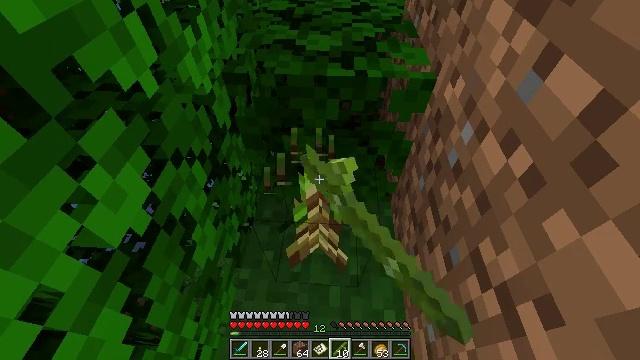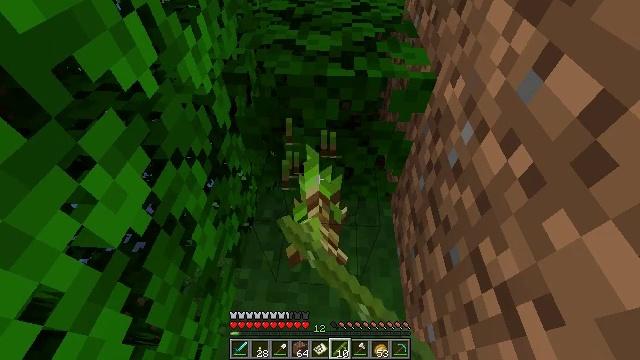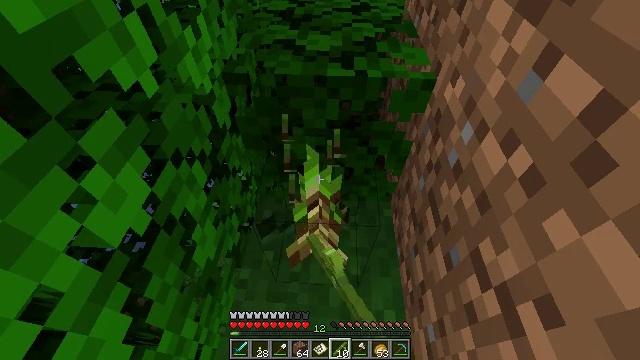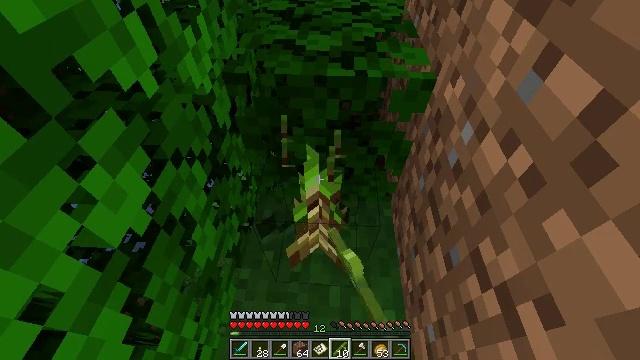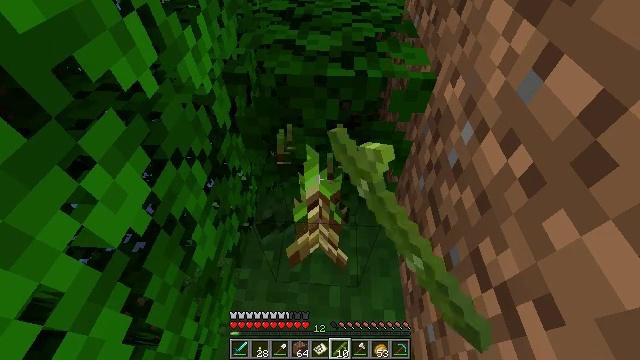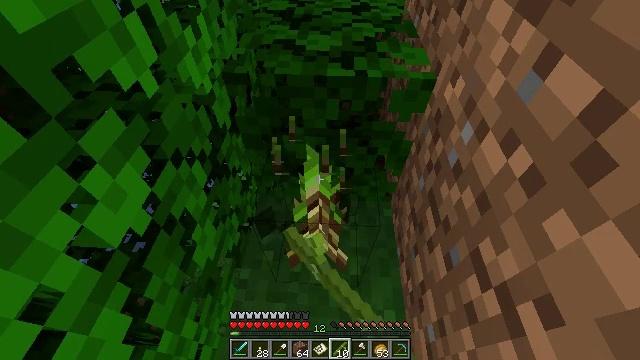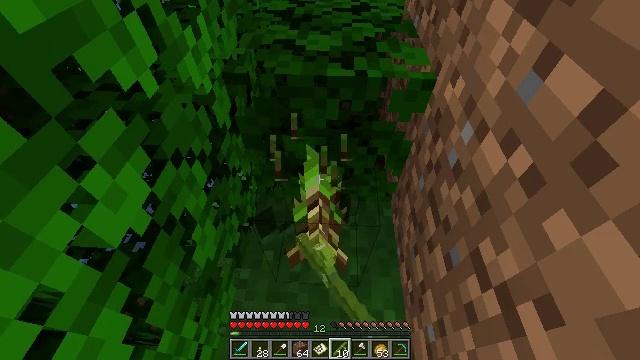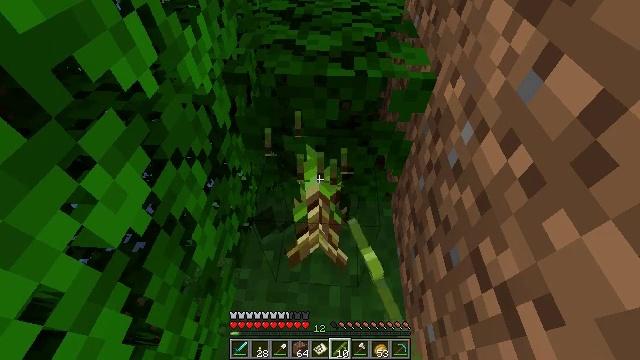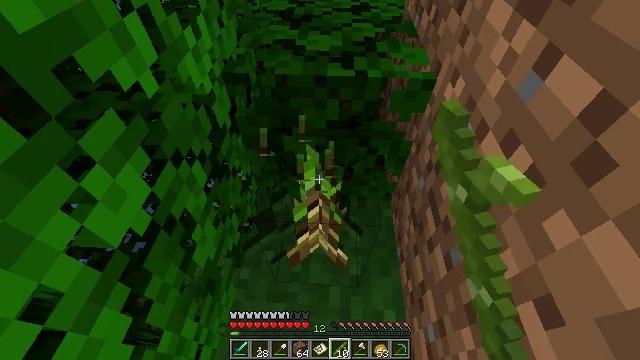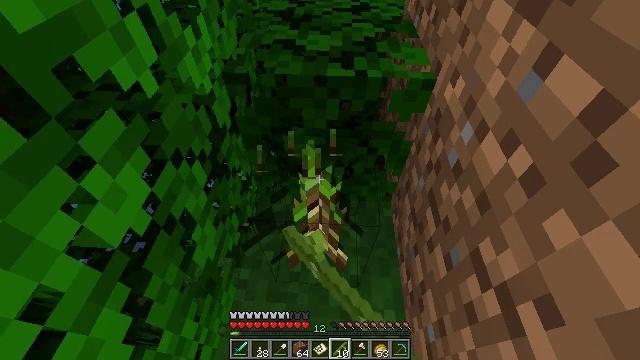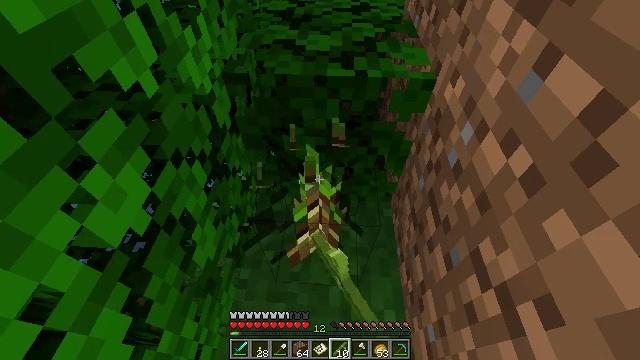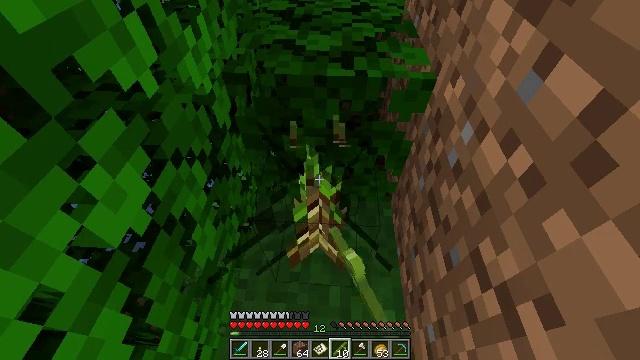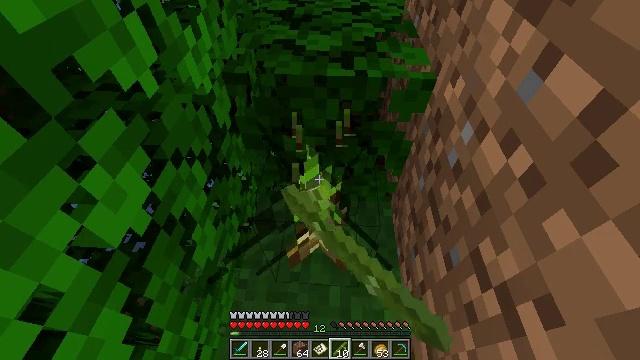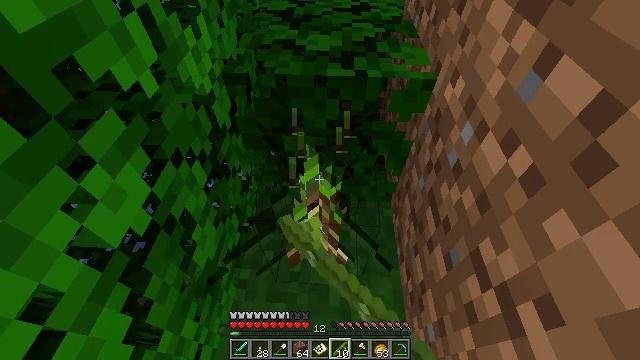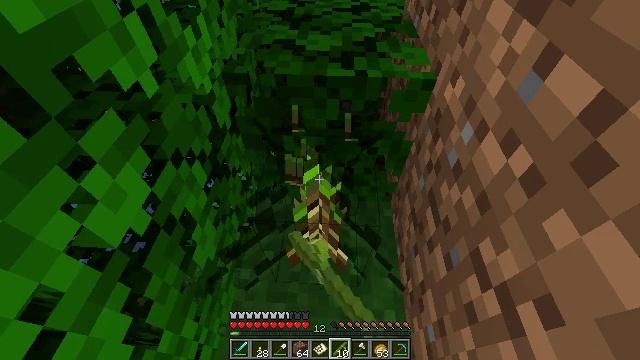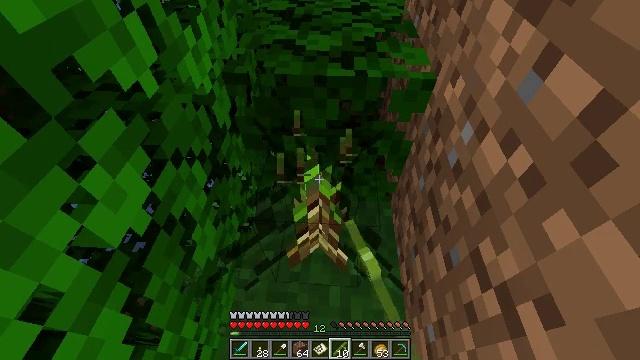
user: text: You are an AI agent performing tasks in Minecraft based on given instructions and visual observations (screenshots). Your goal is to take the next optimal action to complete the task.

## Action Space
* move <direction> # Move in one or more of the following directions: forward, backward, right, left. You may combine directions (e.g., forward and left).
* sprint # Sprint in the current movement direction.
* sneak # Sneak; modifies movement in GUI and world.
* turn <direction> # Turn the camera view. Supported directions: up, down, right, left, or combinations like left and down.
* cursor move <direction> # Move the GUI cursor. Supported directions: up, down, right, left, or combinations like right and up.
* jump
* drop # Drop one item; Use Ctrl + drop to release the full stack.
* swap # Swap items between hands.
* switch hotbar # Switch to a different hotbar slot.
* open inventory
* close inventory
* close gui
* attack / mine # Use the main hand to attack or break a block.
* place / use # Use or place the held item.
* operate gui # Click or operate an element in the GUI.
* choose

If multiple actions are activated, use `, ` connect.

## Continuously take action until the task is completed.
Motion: motion action
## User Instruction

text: Break the bamboo sapling.
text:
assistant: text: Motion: attack / mine
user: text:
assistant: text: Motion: attack / mine
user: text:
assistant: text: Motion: attack / mine
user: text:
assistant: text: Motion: attack / mine
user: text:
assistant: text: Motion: attack / mine
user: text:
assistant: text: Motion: attack / mine
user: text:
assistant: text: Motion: attack / mine
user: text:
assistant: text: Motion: attack / mine
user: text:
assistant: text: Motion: attack / mine
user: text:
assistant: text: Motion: attack / mine
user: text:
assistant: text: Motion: attack / mine
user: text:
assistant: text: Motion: attack / mine
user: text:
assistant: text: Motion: attack / mine
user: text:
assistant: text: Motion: attack / mine
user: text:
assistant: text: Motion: attack / mine
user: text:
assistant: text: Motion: attack / mine
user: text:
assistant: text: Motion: attack / mine
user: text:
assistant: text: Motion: attack / mine
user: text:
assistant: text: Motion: attack / mine
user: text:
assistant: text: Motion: attack / mine
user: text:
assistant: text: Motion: attack / mine
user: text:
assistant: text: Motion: attack / mine
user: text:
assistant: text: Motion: attack / mine
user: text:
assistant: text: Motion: attack / mine
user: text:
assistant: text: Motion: attack / mine
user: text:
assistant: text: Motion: attack / mine
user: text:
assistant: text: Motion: attack / mine
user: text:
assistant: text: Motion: attack / mine
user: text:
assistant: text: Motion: attack / mine
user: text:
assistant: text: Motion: attack / mine